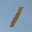
Label: 1